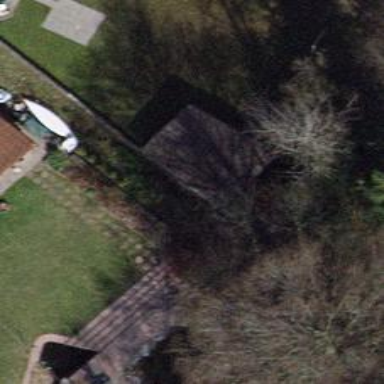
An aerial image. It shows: Shed.